Interaction volume radius: 10 \u00c5
Interaction volume height: 10 \u00c5
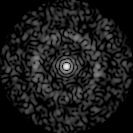
Disorder parameter: 0.852